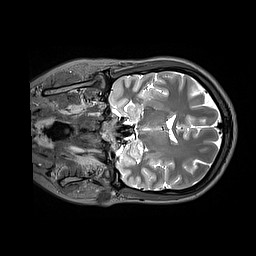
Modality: T2w
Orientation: coronal
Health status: healthy
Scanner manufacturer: siemens
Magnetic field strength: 3 T
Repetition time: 4.8 s
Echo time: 0.433 s